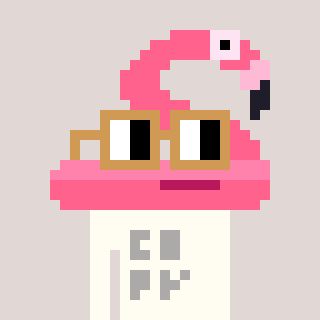
a pixel art character with square brown glasses, a flamingo-shaped head and a grayscale-colored body on a warm background